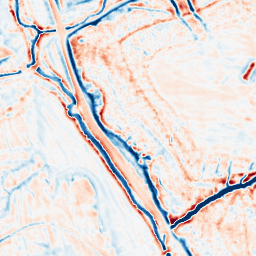
Category: edge_preserving
Decomposition family: bilateral
Decomposition parameters: d: 15
sigma_color: 25
sigma_space: 75
Upsampling method: linear_exact
Upsampling parameters: scale: 2
Upsampling scale: 2